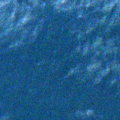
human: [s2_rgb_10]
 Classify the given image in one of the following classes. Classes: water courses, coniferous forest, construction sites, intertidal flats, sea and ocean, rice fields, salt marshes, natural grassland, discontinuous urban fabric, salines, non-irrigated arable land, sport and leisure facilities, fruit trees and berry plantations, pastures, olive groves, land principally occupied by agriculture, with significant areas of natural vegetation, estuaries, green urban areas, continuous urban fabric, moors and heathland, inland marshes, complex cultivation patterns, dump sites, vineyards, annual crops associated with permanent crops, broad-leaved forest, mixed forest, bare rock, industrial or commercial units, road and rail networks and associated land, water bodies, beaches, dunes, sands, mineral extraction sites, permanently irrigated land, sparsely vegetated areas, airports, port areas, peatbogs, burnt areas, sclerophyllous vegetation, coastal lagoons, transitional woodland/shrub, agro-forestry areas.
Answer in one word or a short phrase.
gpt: sea and ocean